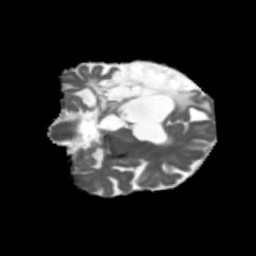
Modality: MD
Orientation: coronal
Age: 71
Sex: female
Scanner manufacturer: siemens
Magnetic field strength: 3 T
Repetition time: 5.47 s
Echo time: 0.0854 s